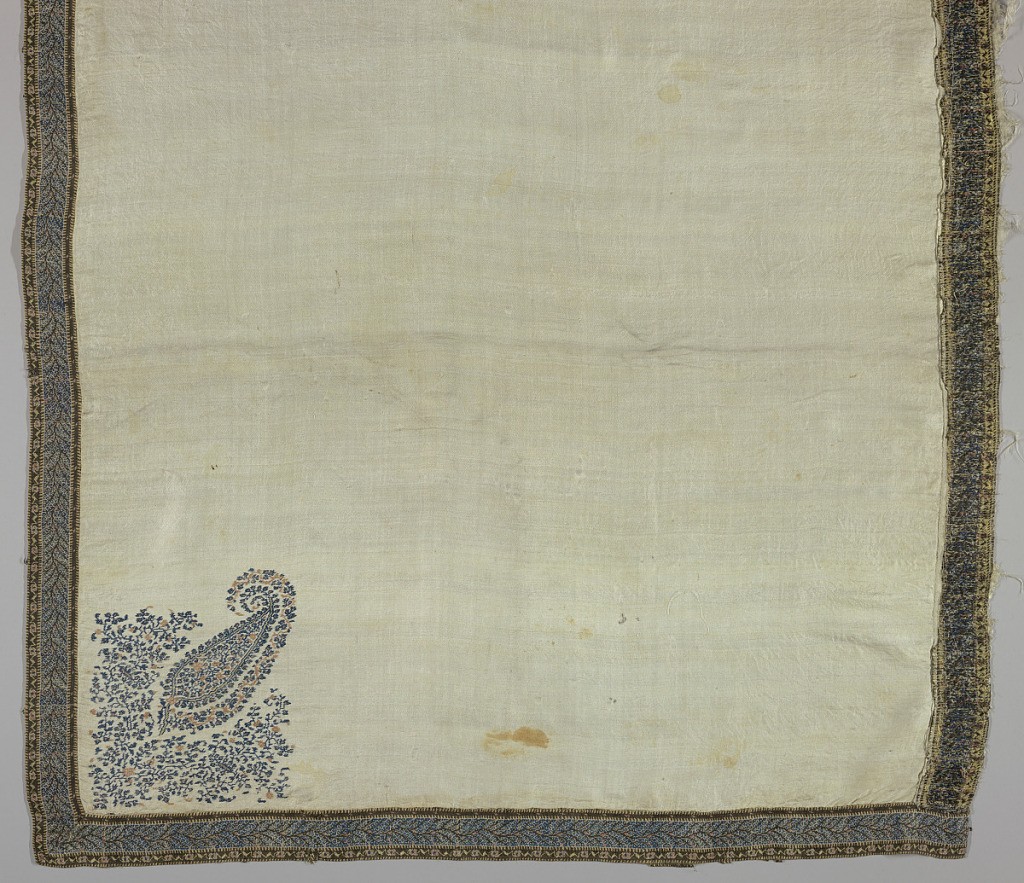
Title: Shawl
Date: late 18th century
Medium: silk Technique: twill tapestry weave
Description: Small scarf or shawl of white silk with narrow border stitched on all edges. Border has stylized floral motifs in brown, blue, rose, yellow, and white. Field has a cone motif in blue and rose in one corner.